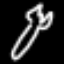
Label: fork